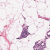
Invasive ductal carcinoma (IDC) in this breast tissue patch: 0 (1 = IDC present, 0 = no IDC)